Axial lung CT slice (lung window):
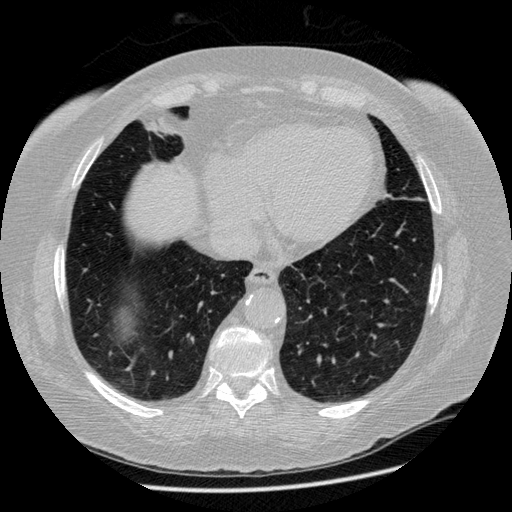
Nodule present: no